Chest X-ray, PA view. Patient: 59 years old, sex M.
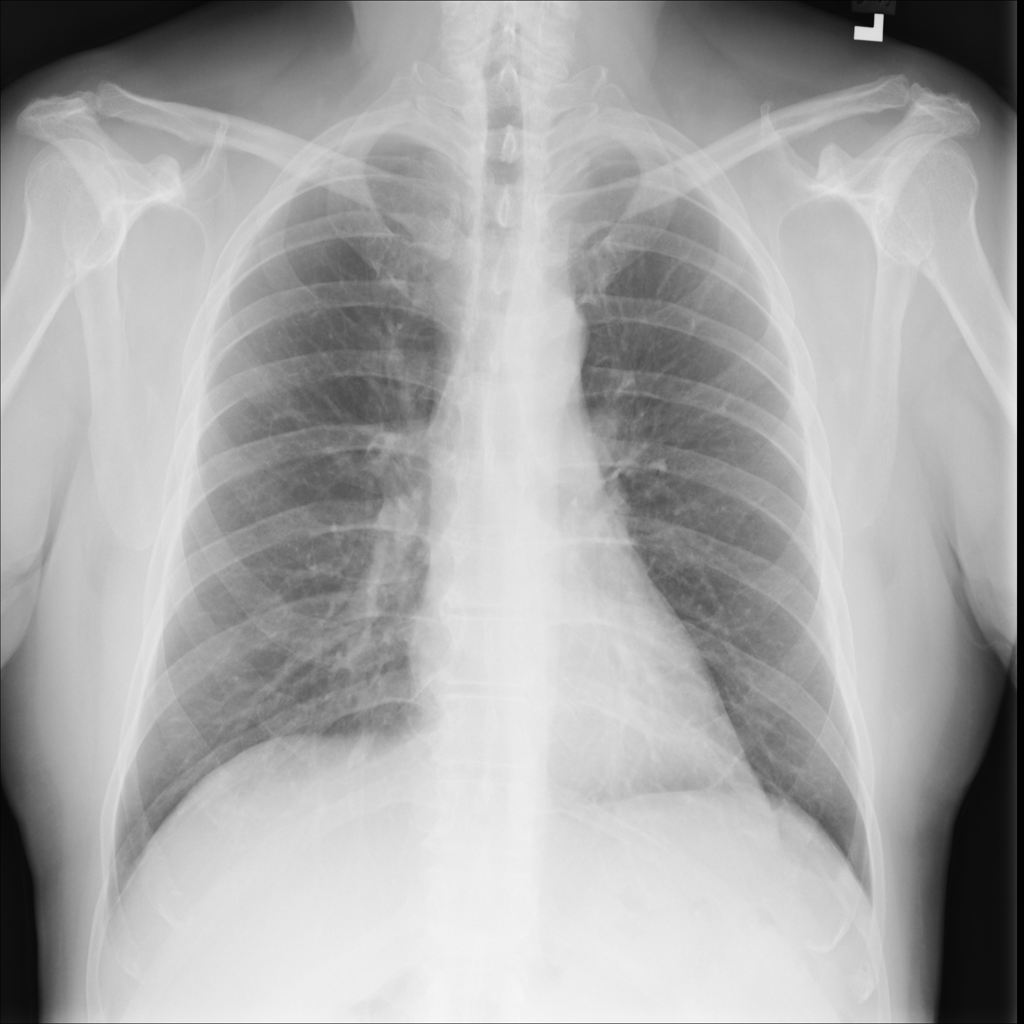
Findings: No Finding